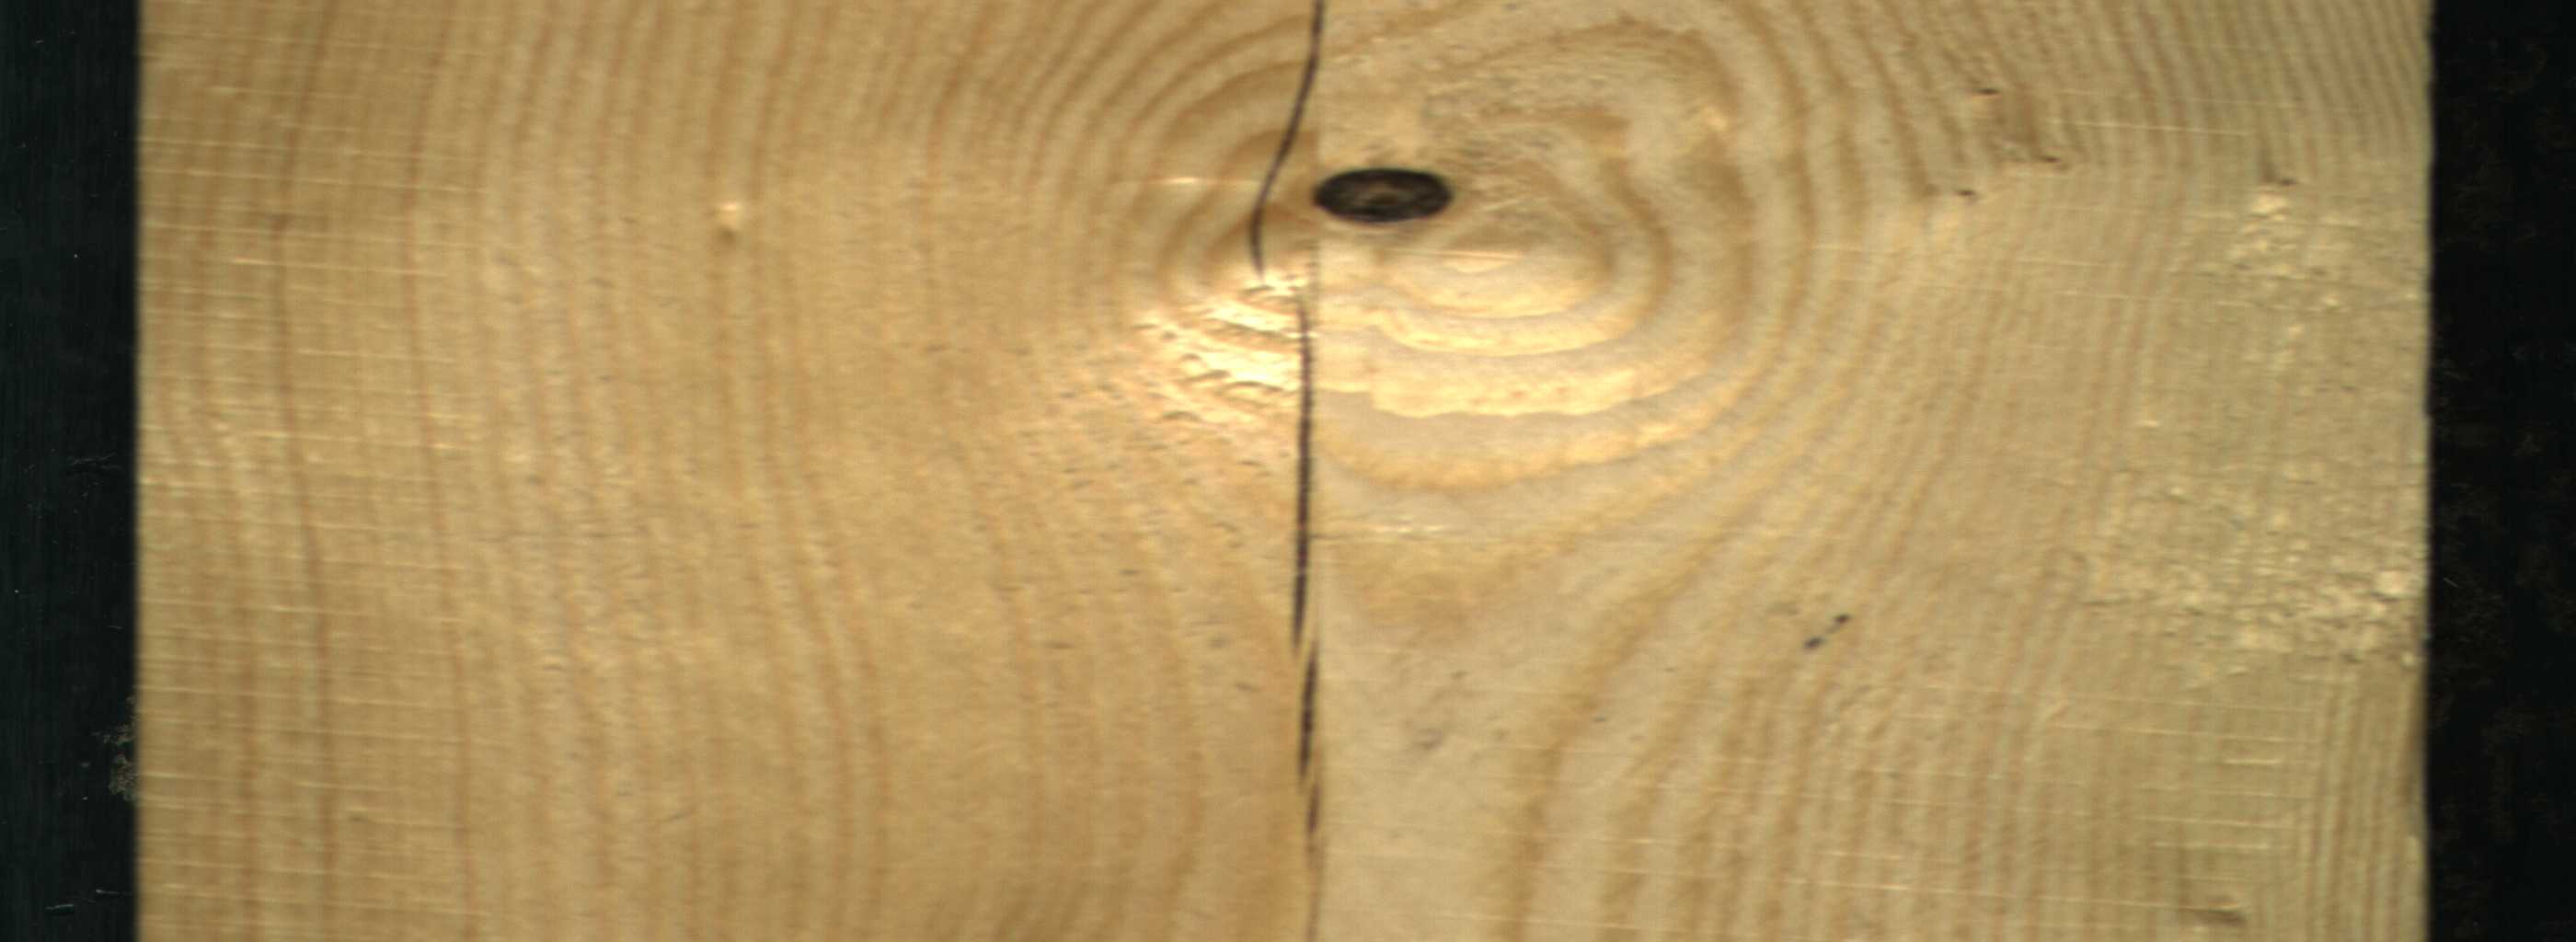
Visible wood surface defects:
Crack
Crack
Crack
Dead_Knot